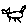
Label: cat